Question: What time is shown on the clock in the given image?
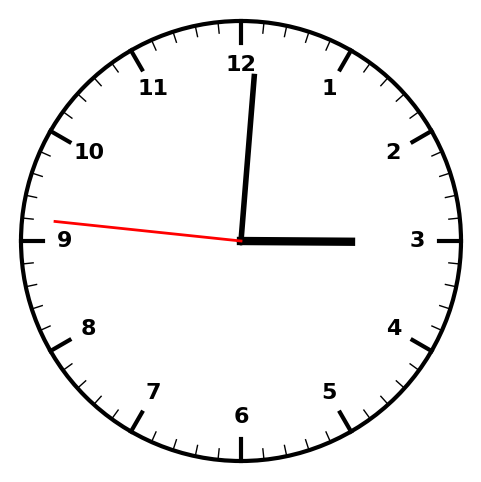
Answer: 03:00:46